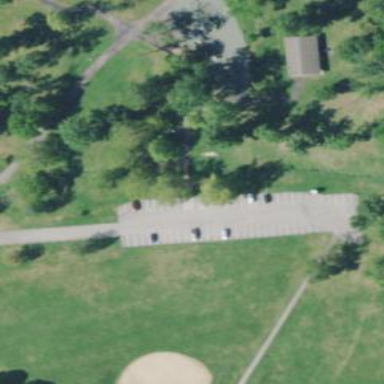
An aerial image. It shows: Disc golf tee.